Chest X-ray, PA view. Patient: 25 years old, sex M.
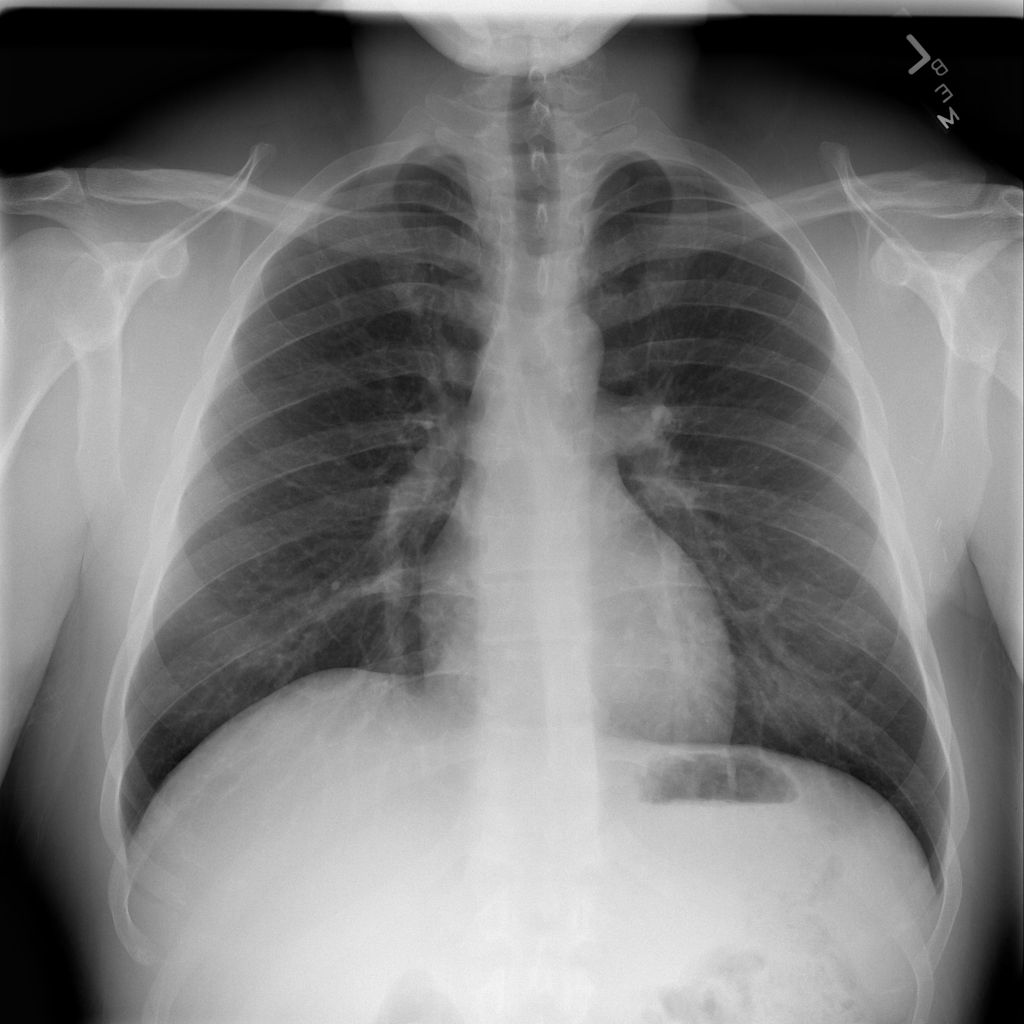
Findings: No Finding